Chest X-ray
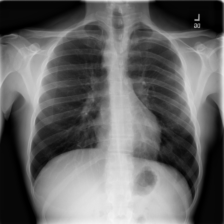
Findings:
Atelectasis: negative
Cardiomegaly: negative
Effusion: negative
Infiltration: negative
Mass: negative
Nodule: negative
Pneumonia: negative
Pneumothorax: negative
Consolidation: negative
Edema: negative
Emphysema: negative
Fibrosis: negative
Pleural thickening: negative
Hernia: negative